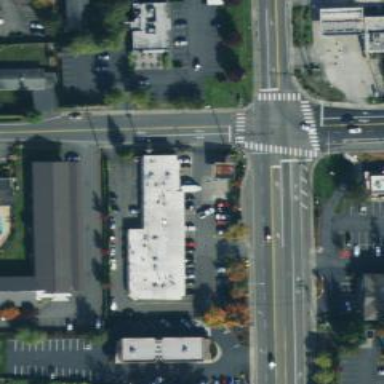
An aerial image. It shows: Convenience shop.